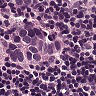
Metastatic tissue present: yes